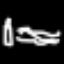
Label: pencil